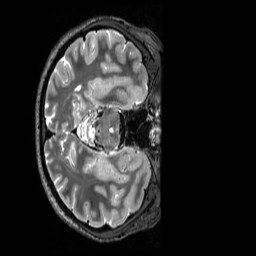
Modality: T2w
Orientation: axial
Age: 18
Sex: male
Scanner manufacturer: siemens
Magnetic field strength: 3 T
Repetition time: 3.2 s
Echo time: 0.728 s